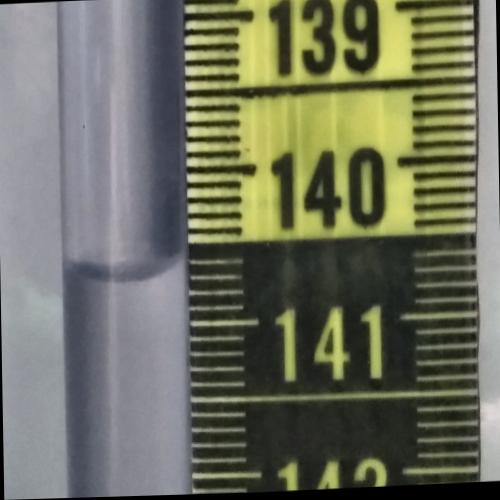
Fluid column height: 140.7 cm